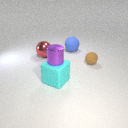
large blue rubber sphere behind large cyan rubber cube